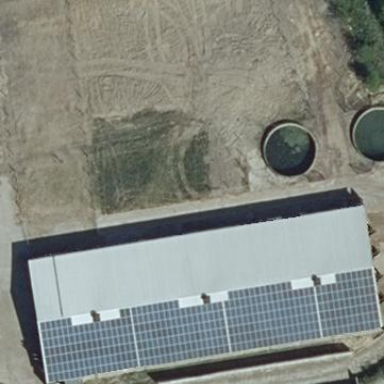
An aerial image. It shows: Small solar photovoltaic panel generator inside building.